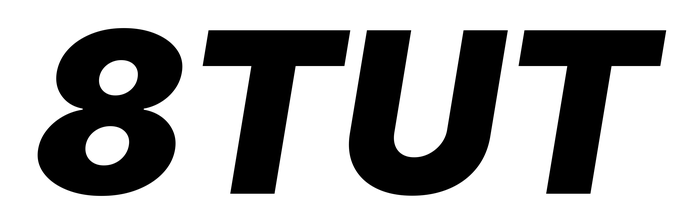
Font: Inter-Italic_Black_Italic